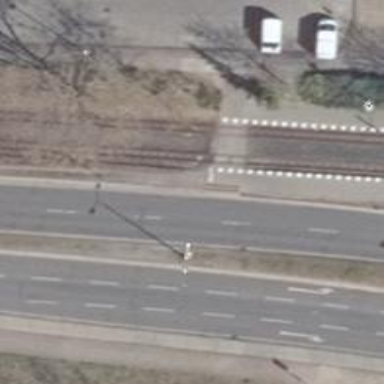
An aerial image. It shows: Uncontrolled railway crossing.